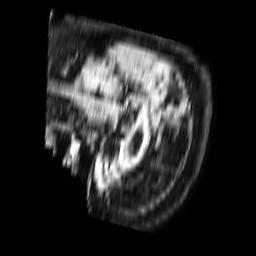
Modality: FLAIR
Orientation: sagittal
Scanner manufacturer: philips
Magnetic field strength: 1.5 T
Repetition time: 6 s
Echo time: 0.1036 s